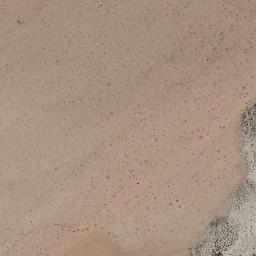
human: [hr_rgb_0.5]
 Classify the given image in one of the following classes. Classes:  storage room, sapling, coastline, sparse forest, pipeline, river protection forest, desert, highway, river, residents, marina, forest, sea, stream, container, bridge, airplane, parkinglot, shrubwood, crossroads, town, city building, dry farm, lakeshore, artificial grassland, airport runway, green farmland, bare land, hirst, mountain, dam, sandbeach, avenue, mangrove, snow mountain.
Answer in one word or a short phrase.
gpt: bare land